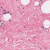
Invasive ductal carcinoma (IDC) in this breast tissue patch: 0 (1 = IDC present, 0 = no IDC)